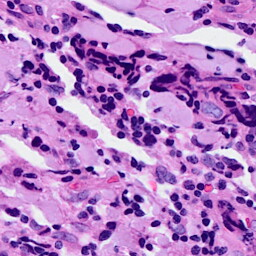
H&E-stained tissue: Breast